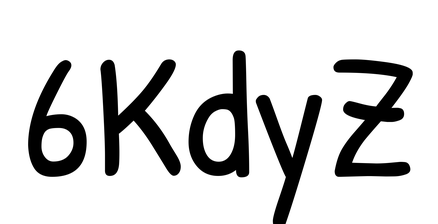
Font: PatrickHand-Regular